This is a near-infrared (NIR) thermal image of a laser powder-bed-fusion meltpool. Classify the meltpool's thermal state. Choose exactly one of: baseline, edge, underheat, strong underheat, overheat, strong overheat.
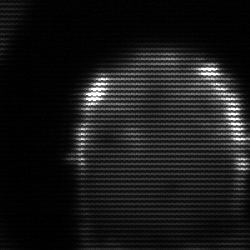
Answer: edge